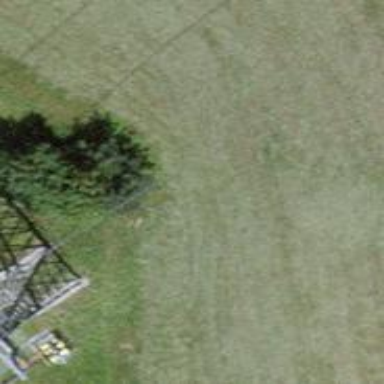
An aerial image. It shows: Pylon for aerialway.